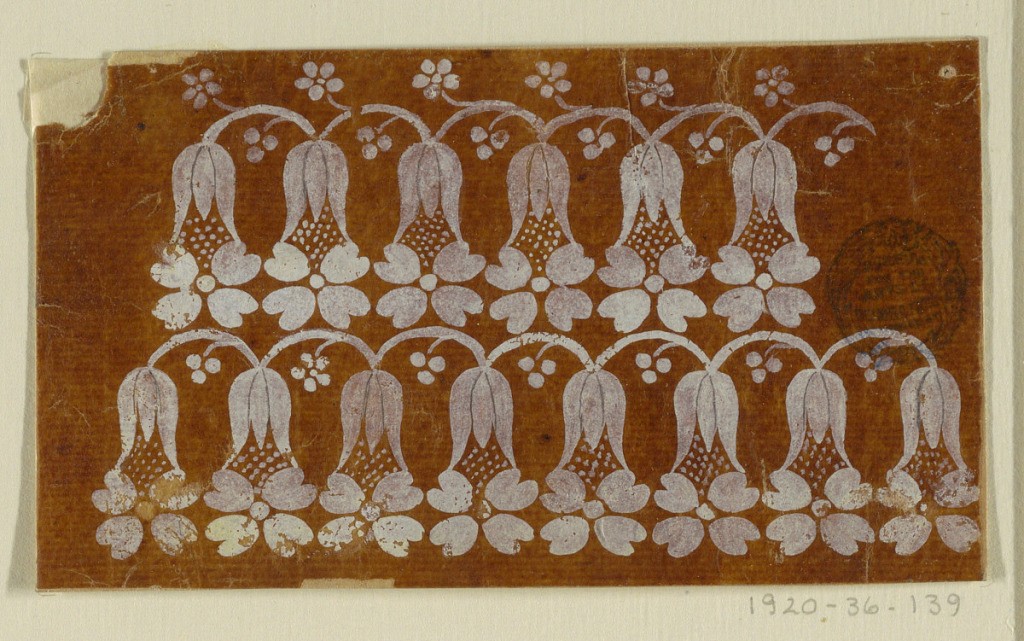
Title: Design for an Embroidered or Woven Horizontal Border of the "Fabrique de St. Ruf"
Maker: Fabrique de Saint Ruf, Lyon, France
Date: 1805–1815
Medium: Brush and white gouache, graphite on glazed tracing paper
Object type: Drawing
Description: Fantastic pending blossoms are connected by curved stems I nthe bottom row. They are staggered and connected by flower stems in the top row.